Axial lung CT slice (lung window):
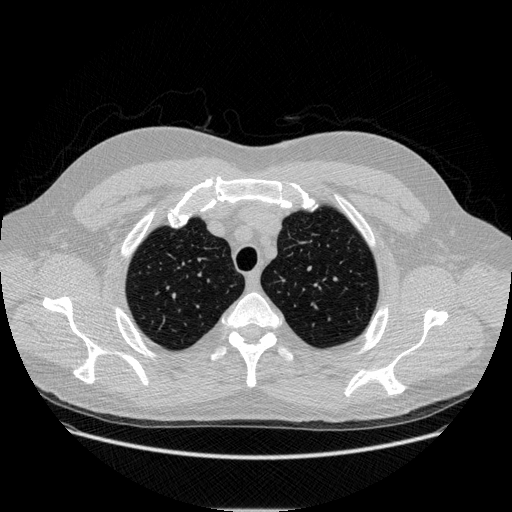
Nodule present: no